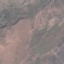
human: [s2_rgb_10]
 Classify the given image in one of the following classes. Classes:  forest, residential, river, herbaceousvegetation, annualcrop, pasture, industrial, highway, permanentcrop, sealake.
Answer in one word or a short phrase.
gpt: HerbaceousVegetation